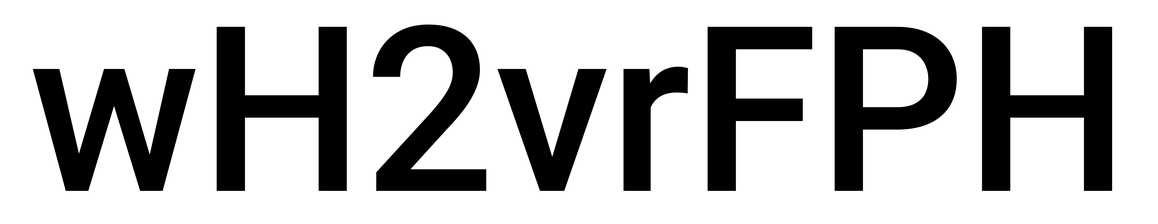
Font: Roboto_Medium